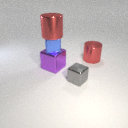
large red metal cylinder above large purple metal cube